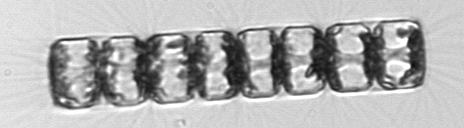
Label: Lauderia_annulata